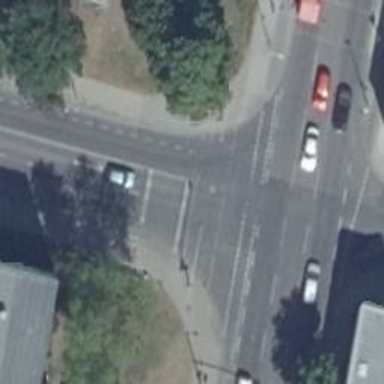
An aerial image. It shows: Road crossing with traffic signals.